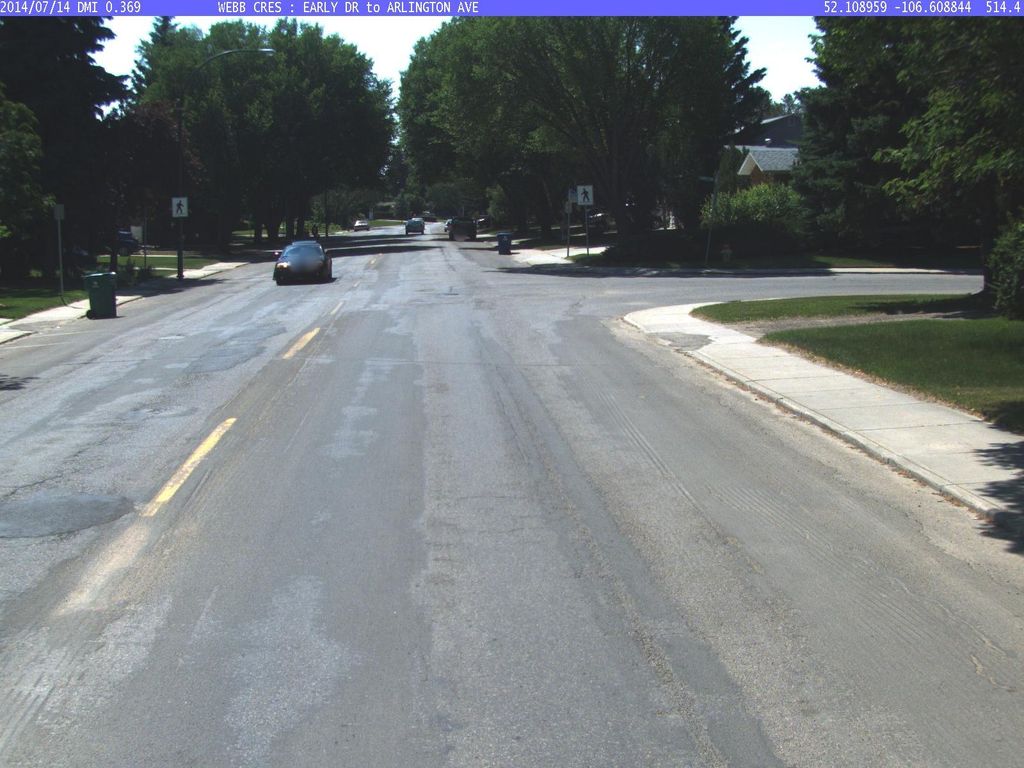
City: saskatoon